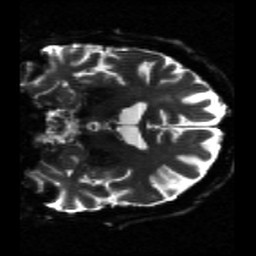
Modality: sbref
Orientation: coronal
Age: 62
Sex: male
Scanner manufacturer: siemens
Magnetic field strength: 3 T
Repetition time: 5.25 s
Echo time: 0.08 s